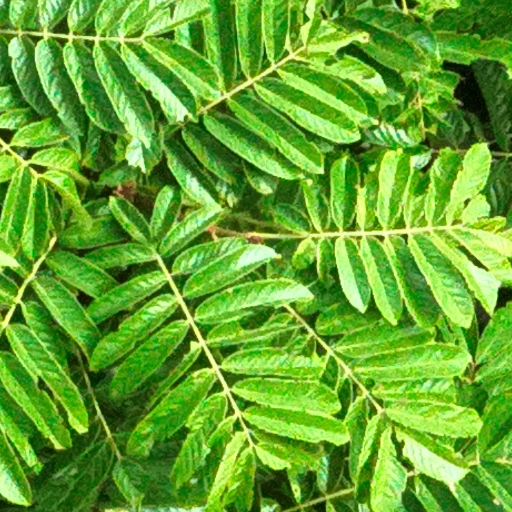
Species: Tachigali panamensis
GBIF accepted scientific name: Tachigali panamensis
Crown area (m\u00b2): 82.427